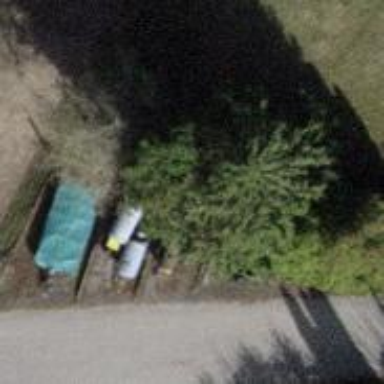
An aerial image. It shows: Evergreen needle-leaved tree.